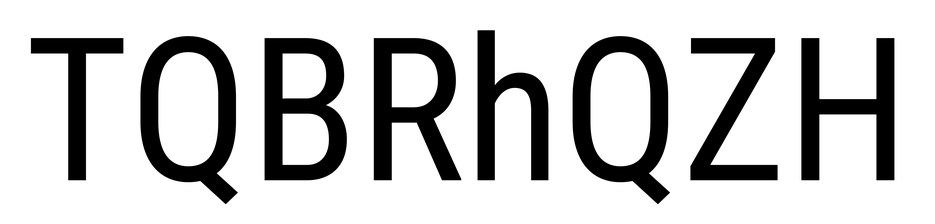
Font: Roboto_Condensed_Regular